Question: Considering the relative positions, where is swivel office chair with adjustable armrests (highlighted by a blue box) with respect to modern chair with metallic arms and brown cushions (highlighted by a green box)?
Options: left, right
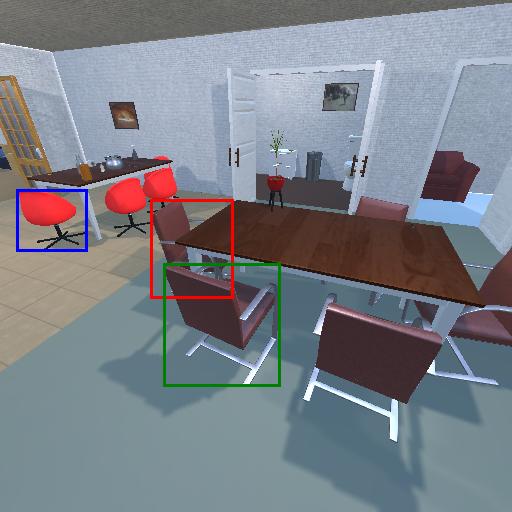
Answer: left